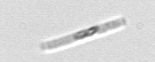
Label: Leptocylindrus